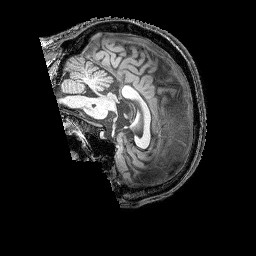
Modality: T1w
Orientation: sagittal
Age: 45
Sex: male
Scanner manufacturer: siemens
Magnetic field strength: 3 T
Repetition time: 2.25 s
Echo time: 0.00415 s